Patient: sex M, age 69
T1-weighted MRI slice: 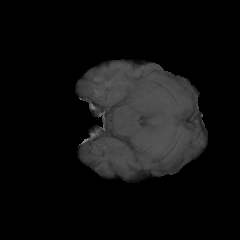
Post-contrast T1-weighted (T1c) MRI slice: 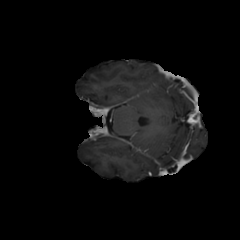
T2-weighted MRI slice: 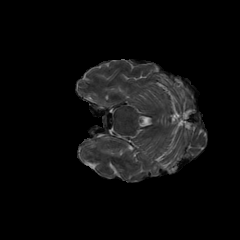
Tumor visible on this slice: no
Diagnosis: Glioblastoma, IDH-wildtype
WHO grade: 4